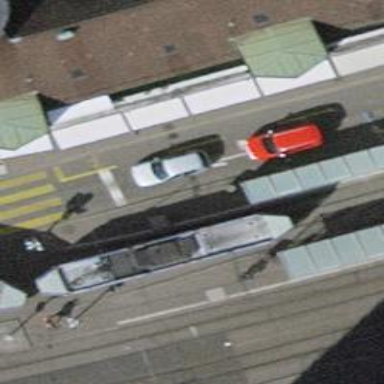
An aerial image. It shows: Tram stop with public transport connection.